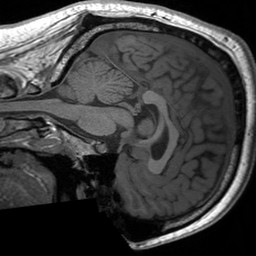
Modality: T1w
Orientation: sagittal
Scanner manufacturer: siemens
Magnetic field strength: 3 T
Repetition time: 1.54 s
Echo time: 0.00234 s